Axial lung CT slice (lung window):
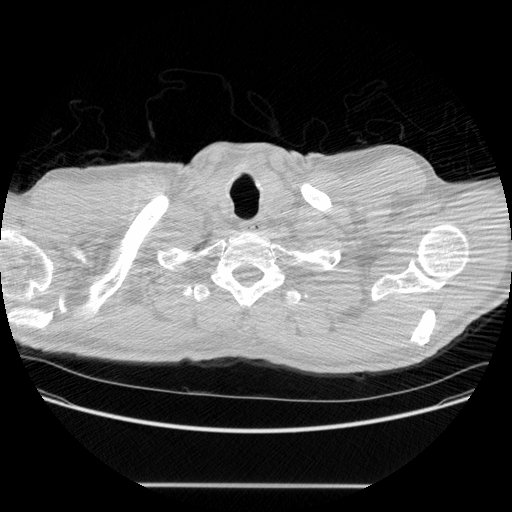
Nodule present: no